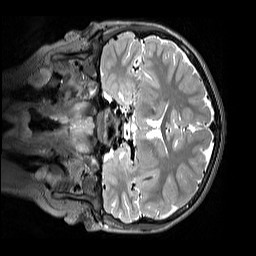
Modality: T2w
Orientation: coronal
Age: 9
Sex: male
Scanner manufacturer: siemens
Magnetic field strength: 3 T
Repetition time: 3.2 s
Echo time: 0.408 s